Question: If I understood correctly returns the result in the same row as the previous query. Anyone knows why I get 2 separate rows in my results: 1 row with the number and another with the number? And no ?
'''
earliest=-5m@m latest=@m <my query> |stats sum(eval(MessageCount)) as foo | append [search earliest=-10m@m <same query> |stats sum(eval(MessageCount)) as bar] | append [eval DiffPercent = (bar - foo) / bar * 100]
'''

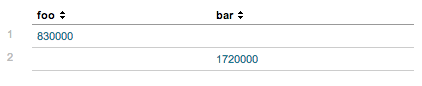
Answer: Answered here: <URL>
'''
earliest=-5m@m latest=@m <my query>
|stats sum(eval(MessageCount)) as foo
| eval title="5minutesago"
| append [
search earliest=-10m@m <same query>
|stats sum(eval(MessageCount)) as bar
| eval title="10minutesago"
]
| stats values(foo) AS foo values(bar) AS bar
| eval DiffPercent = (bar - foo) / bar * 100
'''